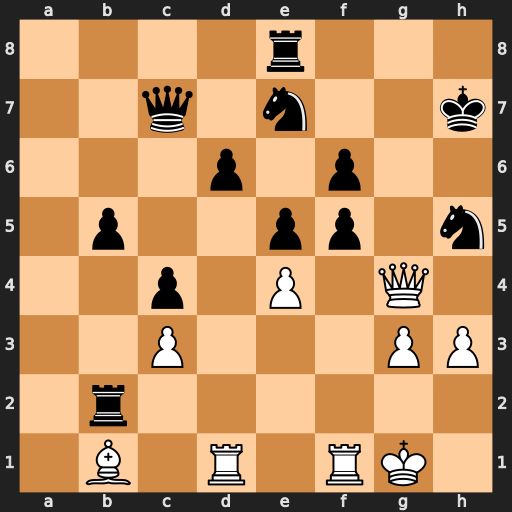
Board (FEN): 4r3/2q1n2k/3p1p2/1p2pp1n/2p1P1Q1/2P3PP/1r6/1B1R1RK1
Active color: w
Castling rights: -
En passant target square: -
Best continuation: Qxh5+ Kg7 Qxe8